Question: I created the world map for the dataset I am working with however, the title of the plot is way above the chart and there is a huge space in between.

'''
map_World <- list(
scope = 'world',
lakecolor = toRGB('white'))
Map4 <- plot_geo(regions) %>%
add_trace(
z = ~column1.x, locations = ~'ISO',
color = ~column1.x, colors = c("red", "blue", "green")
) %>%
colorbar(title = "Legend",x = 1, y = 0.8) %>%
layout(title = "Sub indices for the different dimensions",
geo = map_World)
'''
I expect the title to be right above the chart but it is not working.
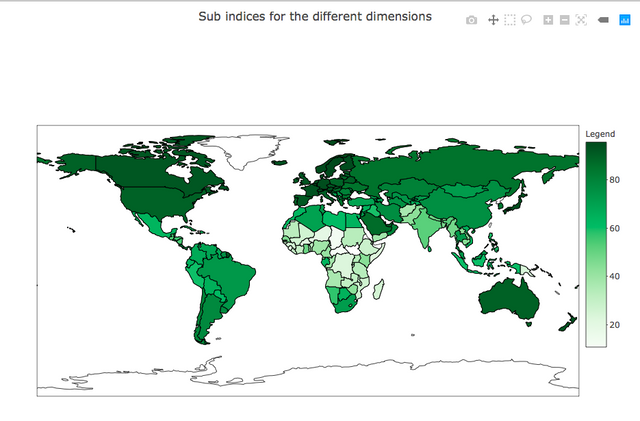
Answer: I believe you can adjust the chart title attributes:
<URL>
Try for your layout something like:
'''
layout(title = list(text = "Sub indices for the different dimensions", y = 0.8),
geo = map_World)
'''